Question: '''
void text(string str)
{
for (int i = 0; i < str.length(); i++)
{
glColor3f(0.0f, 0.0f, 0.0f);
glutBitmapCharacter(GLUT_BITMAP_TIMES_ROMAN_24, str[i]);
}
}
void render(void)
{
int width = glutGet(GLUT_WINDOW_WIDTH);
int height = glutGet(GLUT_WINDOW_HEIGHT);
if (height == 0) height = 1;
GLfloat aspect = (GLfloat)width / (GLfloat)height;
glClear(GL_COLOR_BUFFER_BIT | GL_DEPTH_BUFFER_BIT);
glEnable(GL_SCISSOR_TEST);
glMatrixMode(GL_PROJECTION);
glLoadIdentity();
gluPerspective(45.0f, aspect, 0.1f, 100.0f);
// Top view - top left
glViewport(0, 0, width/2, height/2);
glScissor(0, 0, width/2, height/2);
glMatrixMode(GL_MODELVIEW);
glLoadIdentity();
PilotView(0.0f, 0.0f, -5.0f, 0.0f, 0.0f, 0.0f, 1.0f);
glRasterPos3f(-0.1f, -0.1f, 4.0f);
text("Front");
diode();
// Corner view - top right
glViewport(width/2, 0, width/2, height/2);
glScissor(width/2, 0, width/2, height/2);
glMatrixMode(GL_MODELVIEW);
glLoadIdentity();
PilotView(0.0f, 0.0f, -5.0f, 0.0f, -90.0f, 0.0f, 1.0f);
glRasterPos3f(4.0f, -0.1f, 0.1f);
text("Right");
diode();
// Front view - bottom left
glViewport(0, height/2, width/2, height/2);
glScissor(0, height/2, width/2, height/2);
glMatrixMode(GL_MODELVIEW);
glLoadIdentity();
PilotView(0.0f, 0.0f, -5.0f, 90.0f, 0.0f, 0.0f, 1.0f);
glRasterPos3f(-0.1f, 4.0f, 0.0f);
text("Top");
diode();
// Right view - bottom right
glViewport(width/2, height/2, width/2, height/2);
glScissor(width/2, height/2, width/2, height/2);
glMatrixMode(GL_MODELVIEW);
glLoadIdentity();
PilotView(0.0f, 0.0f, -5.0f, 20.0f, 0.0f, 0.0f, 1.0f);
glRasterPos3f(-0.1f, 4.0f, 0.0f);
text("Fro4nt");
diode();
glDisable(GL_SCISSOR_TEST);
glutSwapBuffers();
}
'''
I'm not sure where the white "Front" and the yellow "Top"/"Right" is coming from (in terms of color). They all should be black. Does anyone know what the issue is?
Here is what the output looks like:

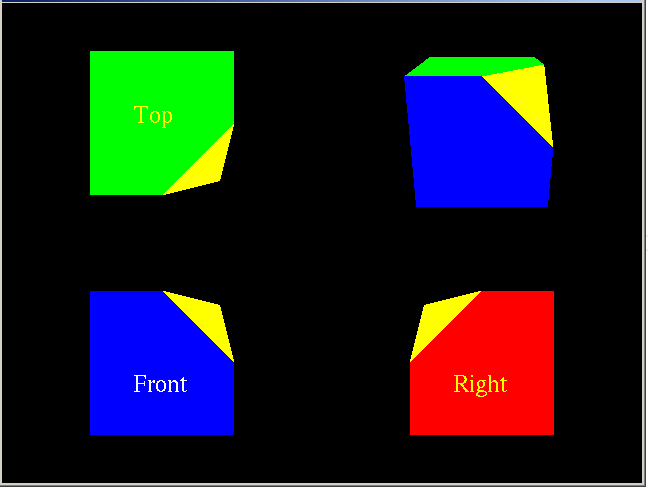
Answer: As suspected, this may come as a shock but 'glRasterPos (...)' actually tracks the "current" color when you call that function. That is, whatever color was set before 'glRasterPos (...)' was called, applies as the "current color" for drawing operations at that position. Think of it almost as the rasterizer's analog to 'glVertex (...)', as I will explain below.
You need to set the current color before you call 'glRasterPos (...)', to that end you should remove the 'glColor3f (...)' call completely from your 'text (...)' function, or perhaps modify that function to do both - set the color and then the raster pos, then draw the text.
---
### glRasterPos -- specify the raster position for pixel operations:
> The current raster position consists of three window coordinates (x, y, z), a clip coordinate value (w), an eye coordinate distance, a valid bit, and associated color data and texture coordinates.